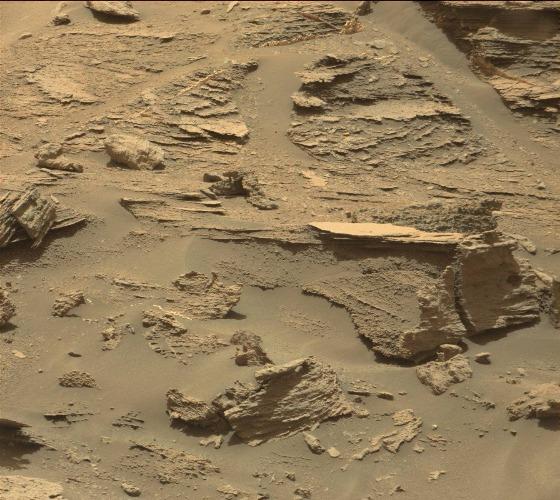
Terrain classes present: Bedrock, Gravel / Sand / Soil, Rock, Shadow